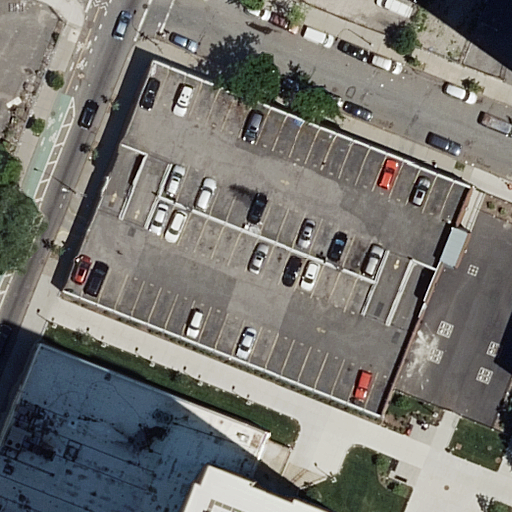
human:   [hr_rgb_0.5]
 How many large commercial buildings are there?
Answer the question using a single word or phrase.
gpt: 0

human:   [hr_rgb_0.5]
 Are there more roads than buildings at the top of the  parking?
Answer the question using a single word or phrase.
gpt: yes

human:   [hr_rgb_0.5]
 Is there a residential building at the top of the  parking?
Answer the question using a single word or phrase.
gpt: yes

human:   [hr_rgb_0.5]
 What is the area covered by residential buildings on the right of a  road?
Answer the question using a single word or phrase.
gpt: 6636m2

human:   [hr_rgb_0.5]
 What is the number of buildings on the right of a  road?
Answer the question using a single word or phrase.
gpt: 3

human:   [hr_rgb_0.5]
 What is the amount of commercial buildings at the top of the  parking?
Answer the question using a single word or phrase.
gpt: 0

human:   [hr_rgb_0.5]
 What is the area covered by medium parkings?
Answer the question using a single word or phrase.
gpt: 0m2

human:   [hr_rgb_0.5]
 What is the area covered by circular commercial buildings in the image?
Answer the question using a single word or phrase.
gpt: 0m2

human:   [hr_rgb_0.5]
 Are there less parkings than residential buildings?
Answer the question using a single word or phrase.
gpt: yes

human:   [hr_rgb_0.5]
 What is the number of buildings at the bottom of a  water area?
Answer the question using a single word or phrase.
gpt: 0

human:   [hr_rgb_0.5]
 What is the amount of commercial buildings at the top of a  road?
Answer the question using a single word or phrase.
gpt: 0

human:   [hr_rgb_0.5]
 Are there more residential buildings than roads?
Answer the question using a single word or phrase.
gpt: no

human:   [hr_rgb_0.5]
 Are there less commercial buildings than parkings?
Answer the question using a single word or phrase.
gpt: yes

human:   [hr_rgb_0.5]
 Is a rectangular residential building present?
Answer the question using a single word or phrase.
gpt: yes

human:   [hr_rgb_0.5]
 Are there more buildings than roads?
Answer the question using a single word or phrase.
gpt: no

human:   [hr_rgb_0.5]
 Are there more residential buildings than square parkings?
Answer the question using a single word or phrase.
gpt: yes

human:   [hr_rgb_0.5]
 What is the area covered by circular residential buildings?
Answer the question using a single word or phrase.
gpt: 0m2

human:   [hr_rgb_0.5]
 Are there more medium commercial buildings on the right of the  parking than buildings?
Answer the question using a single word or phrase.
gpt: no

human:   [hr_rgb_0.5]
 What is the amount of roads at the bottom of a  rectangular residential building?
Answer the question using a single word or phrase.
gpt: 6

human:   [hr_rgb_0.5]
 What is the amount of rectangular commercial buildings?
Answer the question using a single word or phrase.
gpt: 0

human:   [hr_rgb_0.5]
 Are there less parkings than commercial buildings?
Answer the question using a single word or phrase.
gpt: no

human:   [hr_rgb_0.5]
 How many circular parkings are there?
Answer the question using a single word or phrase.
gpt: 0

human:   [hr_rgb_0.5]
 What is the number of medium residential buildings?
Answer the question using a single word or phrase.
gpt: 1

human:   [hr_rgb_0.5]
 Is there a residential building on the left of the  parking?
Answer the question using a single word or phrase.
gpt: yes

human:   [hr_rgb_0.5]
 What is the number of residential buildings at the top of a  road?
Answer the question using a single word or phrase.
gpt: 2

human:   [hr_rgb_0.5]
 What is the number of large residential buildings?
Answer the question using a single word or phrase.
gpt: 3

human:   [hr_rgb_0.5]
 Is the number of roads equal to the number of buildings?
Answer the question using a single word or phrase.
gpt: no

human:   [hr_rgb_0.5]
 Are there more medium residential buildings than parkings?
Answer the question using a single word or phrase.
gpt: no

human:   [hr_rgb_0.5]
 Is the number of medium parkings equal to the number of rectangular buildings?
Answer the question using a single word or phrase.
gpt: no

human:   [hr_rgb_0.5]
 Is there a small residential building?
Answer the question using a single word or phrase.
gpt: yes

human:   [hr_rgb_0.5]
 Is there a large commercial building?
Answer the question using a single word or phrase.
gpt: no

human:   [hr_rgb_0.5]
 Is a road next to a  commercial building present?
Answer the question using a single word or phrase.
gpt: no

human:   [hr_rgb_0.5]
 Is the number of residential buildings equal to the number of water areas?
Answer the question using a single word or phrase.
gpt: no

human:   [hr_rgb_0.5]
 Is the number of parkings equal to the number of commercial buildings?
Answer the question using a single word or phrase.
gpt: no

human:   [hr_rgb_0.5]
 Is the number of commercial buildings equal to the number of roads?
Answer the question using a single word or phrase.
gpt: no

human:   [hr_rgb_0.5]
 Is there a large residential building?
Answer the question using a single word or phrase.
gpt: yes